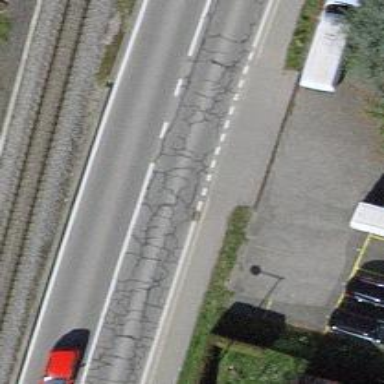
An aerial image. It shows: Primary highway with asphalt surface. It also has lane for cyclists on both sides.